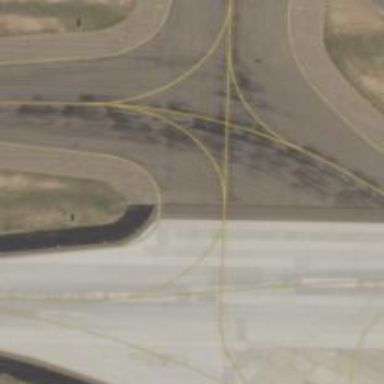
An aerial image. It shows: View of taxiway at the airport.